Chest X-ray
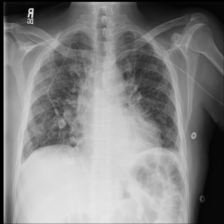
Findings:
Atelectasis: negative
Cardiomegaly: negative
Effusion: negative
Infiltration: positive
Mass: negative
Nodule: positive
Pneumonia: negative
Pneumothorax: negative
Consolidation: negative
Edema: negative
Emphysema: negative
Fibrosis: negative
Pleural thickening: negative
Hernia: negative